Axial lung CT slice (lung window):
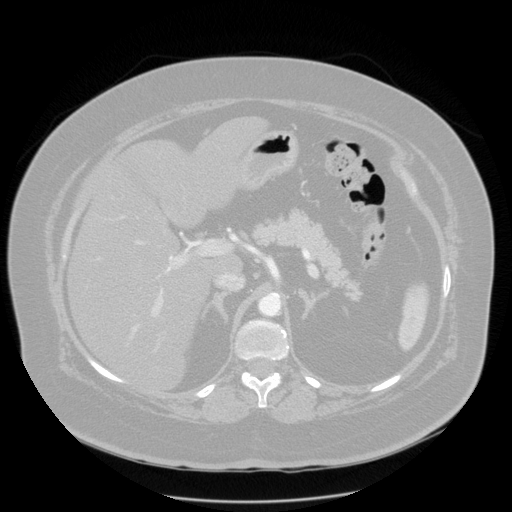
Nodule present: no